Question: I want to bootstrap my MVC 4 application but am not sure which ones I want or need. The descriptions are pretty vague and I'm having trouble finding a nice breakdown of what each of these versions mean.

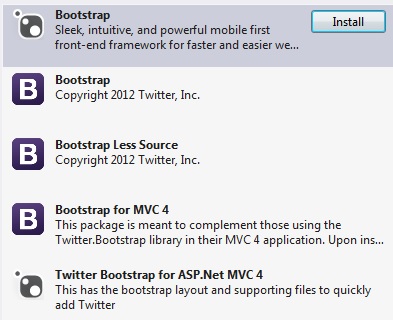
Answer: Twitter.Boostrap is currently just a dependency link to "Bootstrap", the first option. So I take that as Bootstrap is all you need. If you install Twitter.Bootstrap, a readme.txt will be opened.
> Twitter.Bootstrap is moving!v3.0.1 will be the last release of Bootstrap under the Twitter.Bootstrap namespace. With new projects moving forward, you should install Bootstrap directly from the Bootstrap namespace maintained by Outercurve <URL>
For existing projects, you already have the new Bootstrap package installed by upgrading to this release.